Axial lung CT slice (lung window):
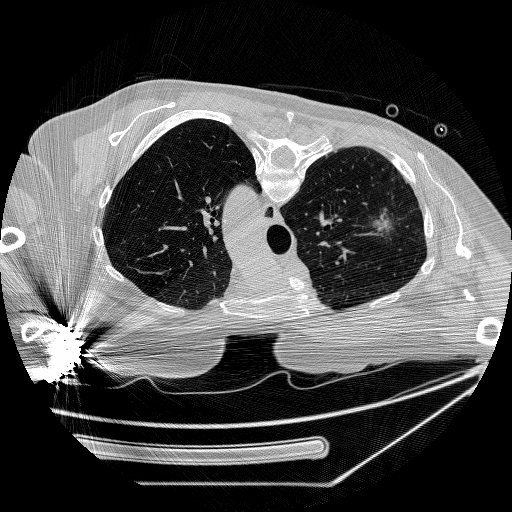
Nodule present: yes
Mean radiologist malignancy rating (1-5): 5